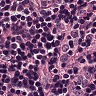
Metastatic tissue present: no